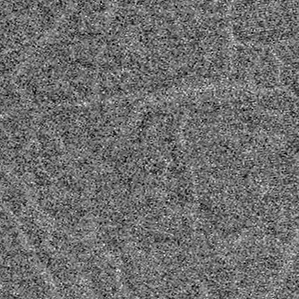
Label: frost